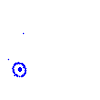
Particle: proton